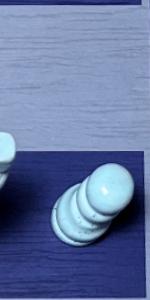
Label: Pawn_White